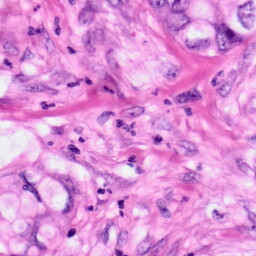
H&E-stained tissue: Pancreatic